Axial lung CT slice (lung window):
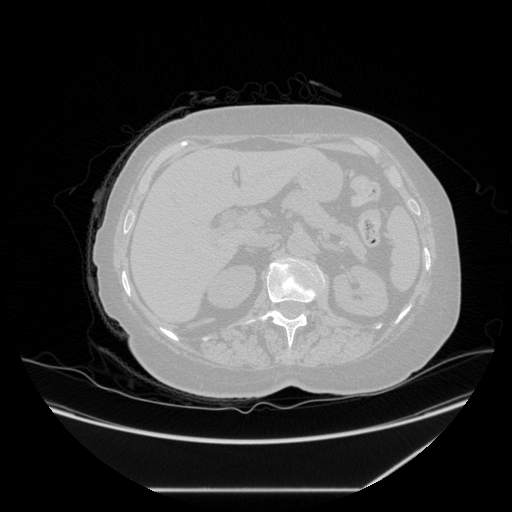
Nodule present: no